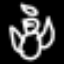
Label: angel